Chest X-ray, PA view. Patient: 62 years old, sex M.
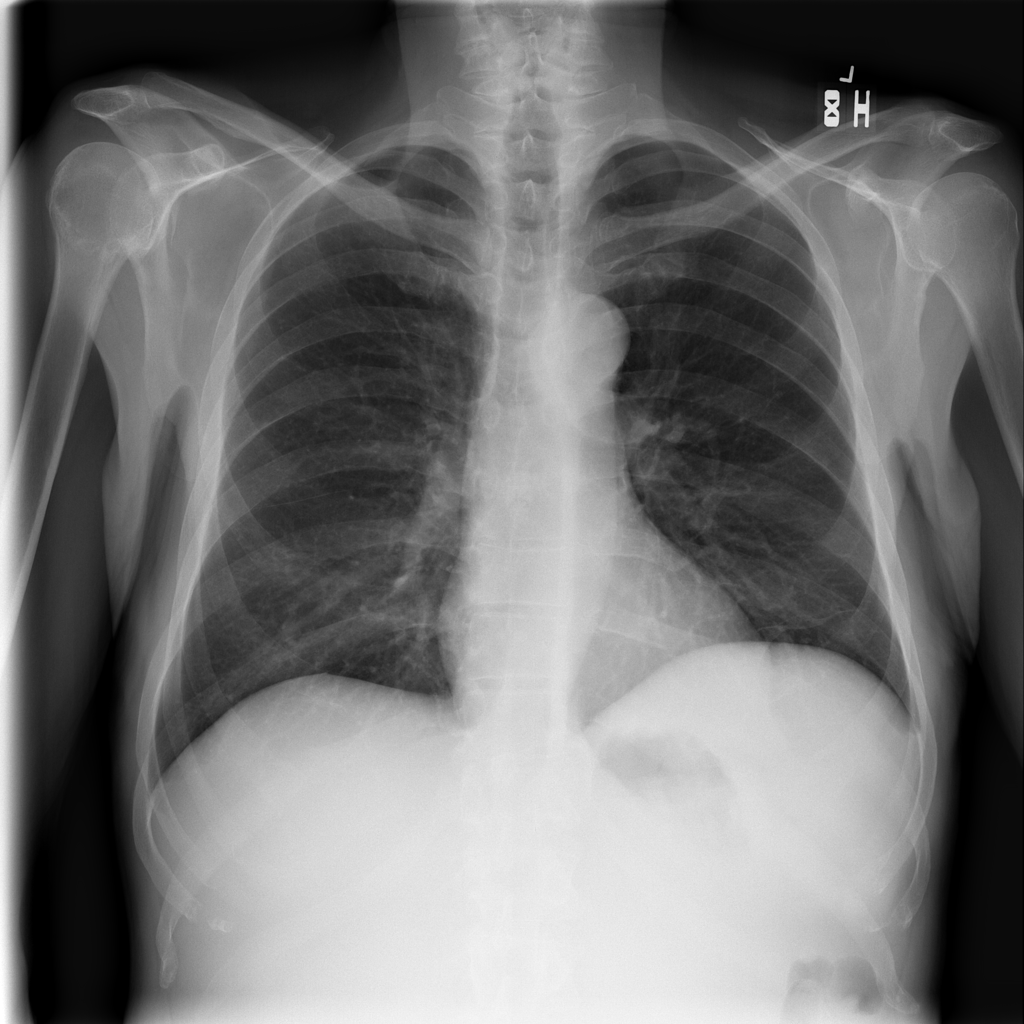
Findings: No Finding